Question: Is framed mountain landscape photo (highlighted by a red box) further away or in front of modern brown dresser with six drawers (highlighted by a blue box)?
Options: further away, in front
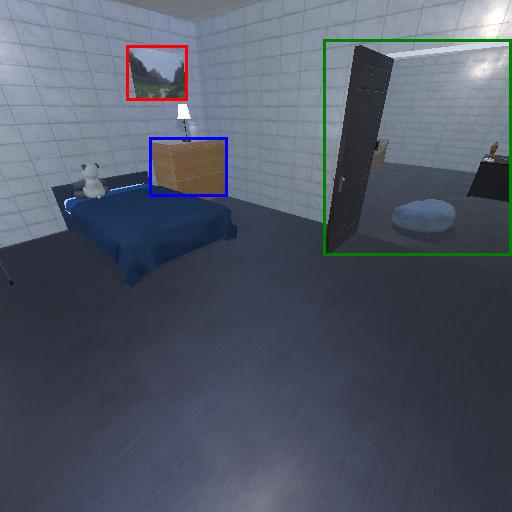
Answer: further away